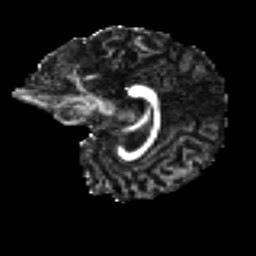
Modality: FA
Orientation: sagittal
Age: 54
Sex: female
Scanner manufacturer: ge
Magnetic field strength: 3 T
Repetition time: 7.8 s
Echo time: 0.0606 s